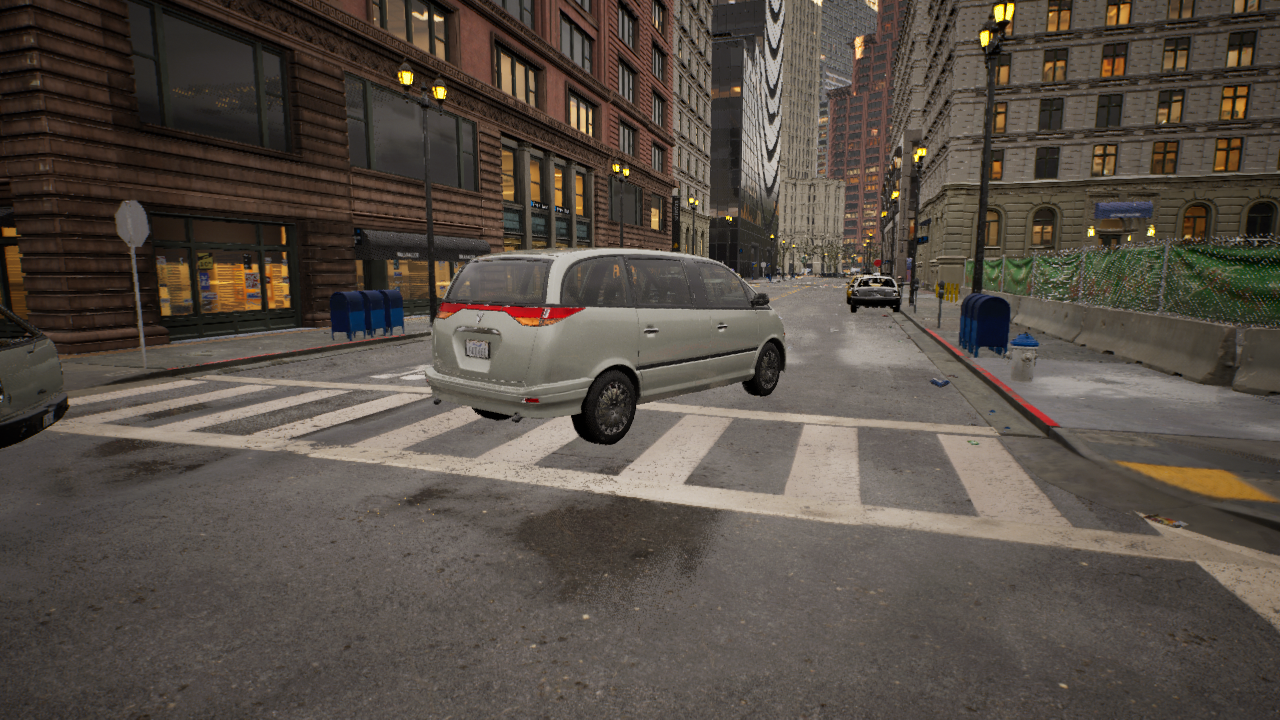
Venue: intersection
Lighting: golden hour
Vehicle rig: minivan